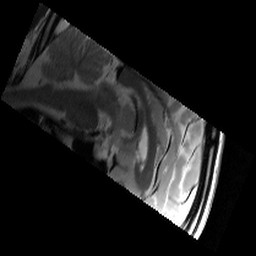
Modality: T2w
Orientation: sagittal
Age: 24
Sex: male
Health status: healthy
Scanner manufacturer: siemens
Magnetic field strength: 3 T
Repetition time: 6 s
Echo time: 0.064 s